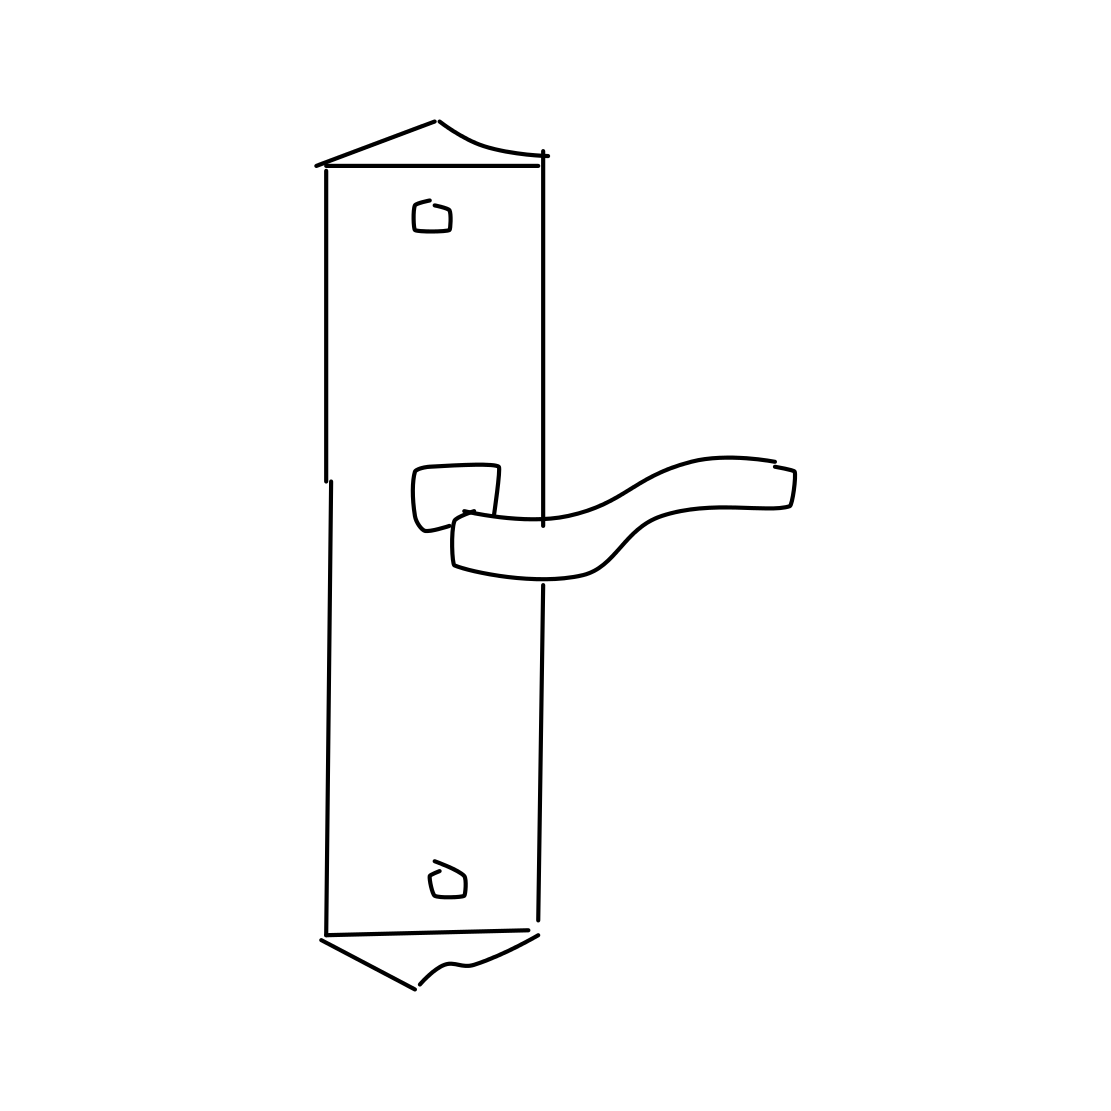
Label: door handle